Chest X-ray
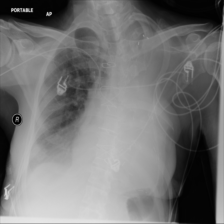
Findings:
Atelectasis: positive
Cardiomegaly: negative
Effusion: positive
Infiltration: negative
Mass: negative
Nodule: negative
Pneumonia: negative
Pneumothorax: negative
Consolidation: positive
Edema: negative
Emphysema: negative
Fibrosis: negative
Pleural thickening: negative
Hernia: negative